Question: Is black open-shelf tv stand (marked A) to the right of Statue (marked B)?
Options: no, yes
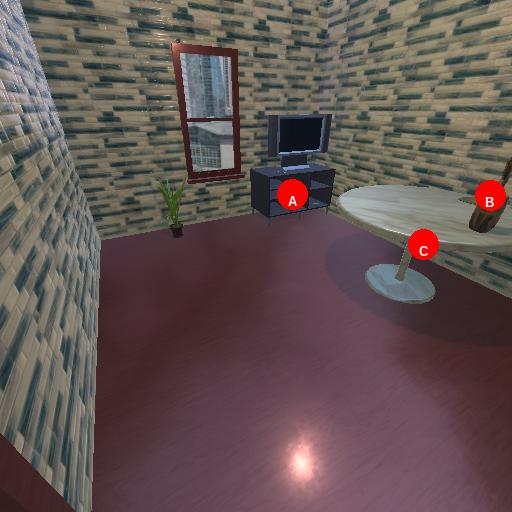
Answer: no